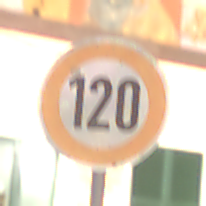
Verkehrszeichen: Geschwindigkeit120
Umgebung: Outdoor, Urban
Tageszeit: Night
Wetter: PartlyCloudy
Licht: Artificial
Jahreszeit: NotSpecified
Kontrast: HighContrast